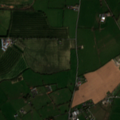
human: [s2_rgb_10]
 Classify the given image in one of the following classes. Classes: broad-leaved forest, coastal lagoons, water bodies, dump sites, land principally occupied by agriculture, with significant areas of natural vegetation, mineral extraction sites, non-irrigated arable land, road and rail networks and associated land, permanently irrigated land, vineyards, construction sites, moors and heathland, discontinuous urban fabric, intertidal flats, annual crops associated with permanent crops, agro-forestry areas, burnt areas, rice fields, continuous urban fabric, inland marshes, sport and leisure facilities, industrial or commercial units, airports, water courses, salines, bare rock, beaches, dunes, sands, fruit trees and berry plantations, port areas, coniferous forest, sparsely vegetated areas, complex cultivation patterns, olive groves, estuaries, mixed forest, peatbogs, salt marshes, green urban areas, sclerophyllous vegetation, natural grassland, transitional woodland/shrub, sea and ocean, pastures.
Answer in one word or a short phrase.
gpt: non-irrigated arable land, pastures